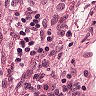
Metastatic tissue present: yes